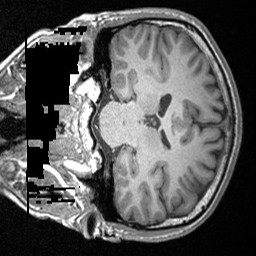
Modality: T1w
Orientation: coronal
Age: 19
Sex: male
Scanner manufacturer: siemens
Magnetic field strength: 3 T
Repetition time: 1.64 s
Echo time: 0.00234 s